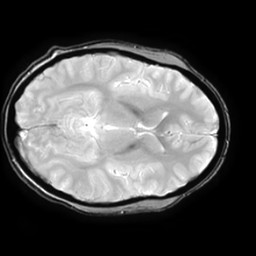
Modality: T2starw
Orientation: axial
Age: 28
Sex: female
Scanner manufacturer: ge
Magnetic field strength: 3 T
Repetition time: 0.65 s
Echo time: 0.02 s